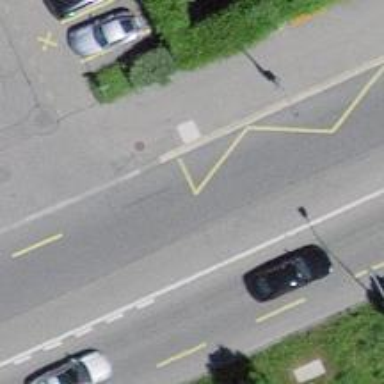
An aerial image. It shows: Public transport stop position.